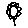
Label: flower